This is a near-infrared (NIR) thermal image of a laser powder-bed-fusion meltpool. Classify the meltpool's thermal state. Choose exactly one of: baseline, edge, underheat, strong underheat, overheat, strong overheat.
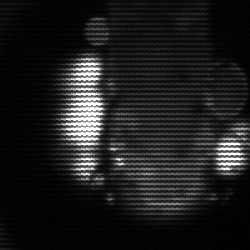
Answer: strong underheat